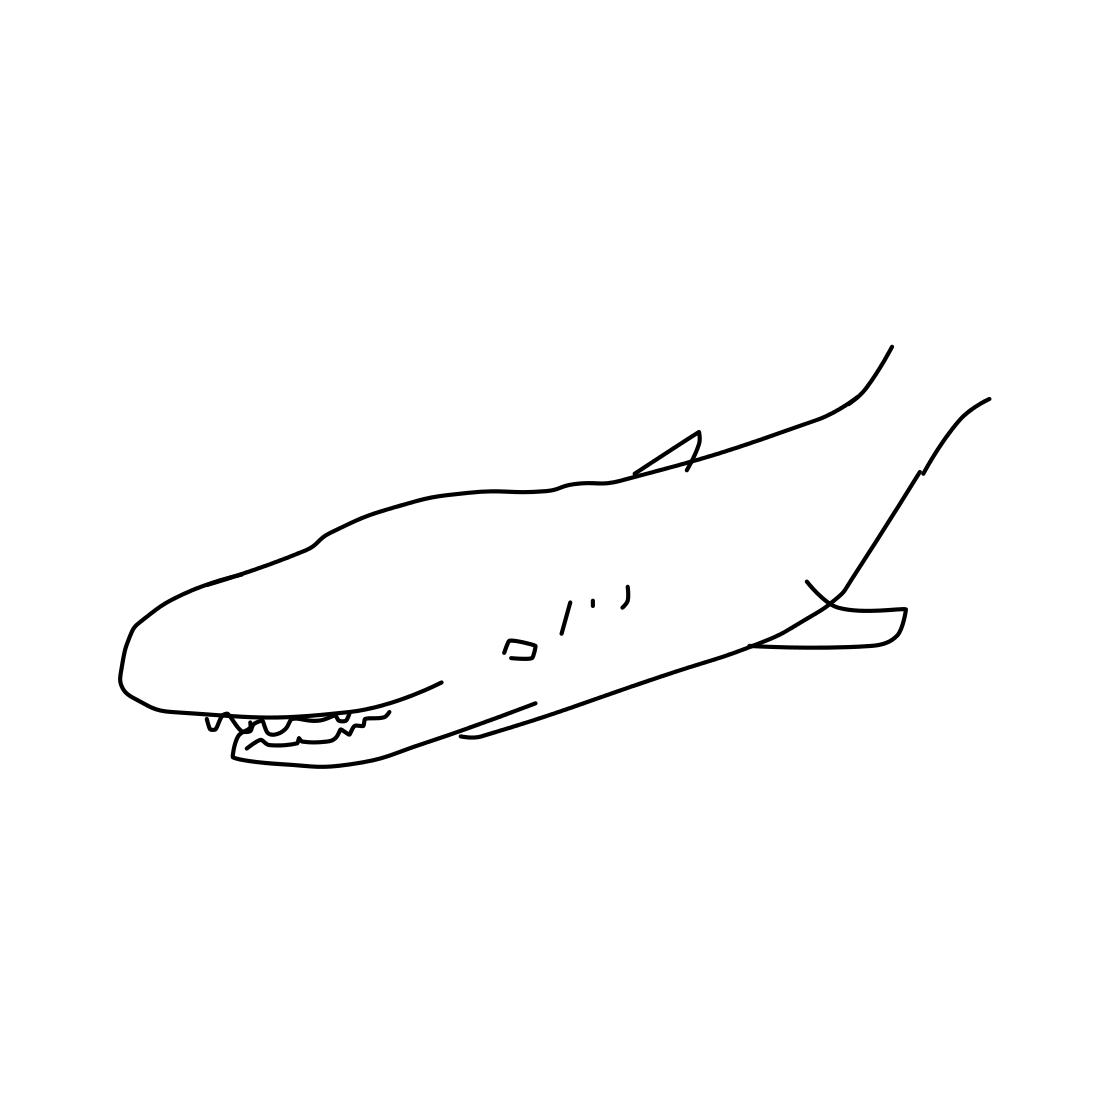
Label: shark